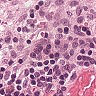
Metastatic tissue present: no